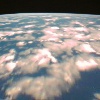
Label: cloud